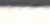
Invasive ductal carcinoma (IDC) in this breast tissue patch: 0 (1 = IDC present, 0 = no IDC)